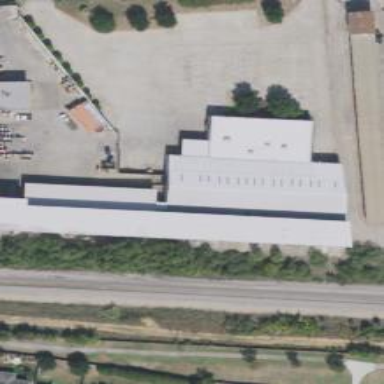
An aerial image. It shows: Warehouse.